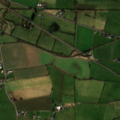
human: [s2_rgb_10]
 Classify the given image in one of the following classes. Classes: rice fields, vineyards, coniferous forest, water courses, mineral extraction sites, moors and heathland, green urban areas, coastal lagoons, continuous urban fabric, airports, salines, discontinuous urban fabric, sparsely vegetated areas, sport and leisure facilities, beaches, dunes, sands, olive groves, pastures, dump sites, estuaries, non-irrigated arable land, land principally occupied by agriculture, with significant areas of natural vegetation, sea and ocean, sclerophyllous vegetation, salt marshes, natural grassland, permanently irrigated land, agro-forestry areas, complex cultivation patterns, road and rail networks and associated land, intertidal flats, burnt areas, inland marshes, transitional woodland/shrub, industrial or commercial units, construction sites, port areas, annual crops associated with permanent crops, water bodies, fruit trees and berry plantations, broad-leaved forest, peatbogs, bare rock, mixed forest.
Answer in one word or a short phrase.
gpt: non-irrigated arable land, pastures, complex cultivation patterns